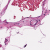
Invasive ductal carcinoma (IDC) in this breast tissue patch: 0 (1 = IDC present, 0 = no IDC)